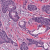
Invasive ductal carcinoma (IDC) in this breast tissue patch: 1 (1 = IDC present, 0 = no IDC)